Question: So in windows, if you have a bunch of directories named by GUID and you sort on name, it does not sort alphabetically. I think this applies to 7 and vista. I have not found any pattern either. Is windows thinking they are something else? From a coding perspective, we have some legacy projects that store assets in GUID folders, and without sorting it can be difficult to quickly verify data.
I

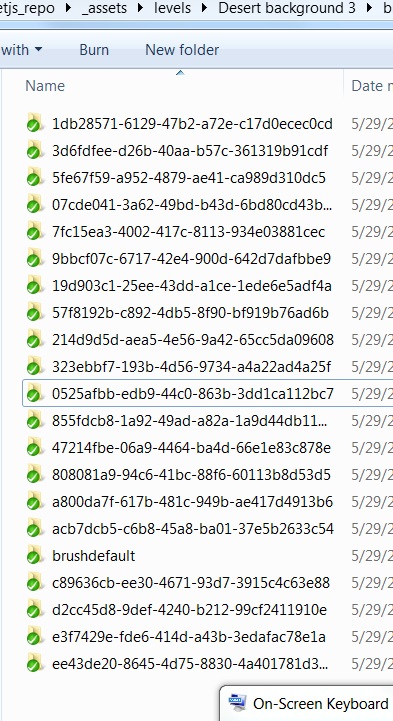
Answer: Mark Ransom seems to be right about how windows sorts. W7 seems to do natural sorting. This "feature" can be disabled using the following instructions. However, 'tis a stupid shame: you cannot make these edits on windows 7 home premium.
<URL>
Barring that you can try:
1) Type gpedit.msc in the Start menu's search box and then press Enter.
2) Navigate to User Configuration>Administrative Templates>Windows Components, and then select Windows Explorer in the left column of the Group Policy editor.
3) Disable numerical sorting in Windows Explorer in the Settings section of the Group Policy editor.